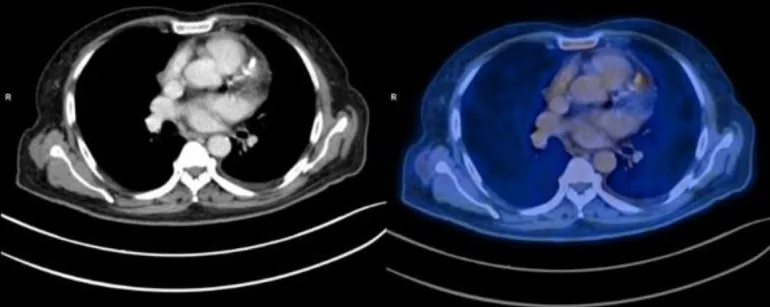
Follow-up FDG PET CT (B) showing significant reduction in intenstiy & extent of FDG uptake along the LAD stent along with near complete resolution of pleural and pericardial effusion.
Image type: radiology (pet)